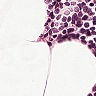
Metastatic tissue present: yes